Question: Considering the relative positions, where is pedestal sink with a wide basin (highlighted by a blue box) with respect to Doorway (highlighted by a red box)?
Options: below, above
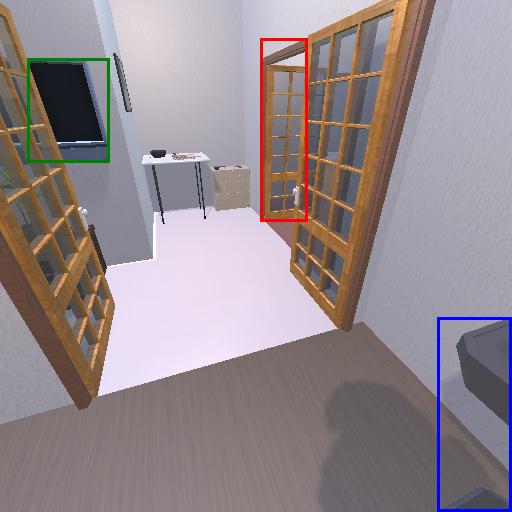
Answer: below